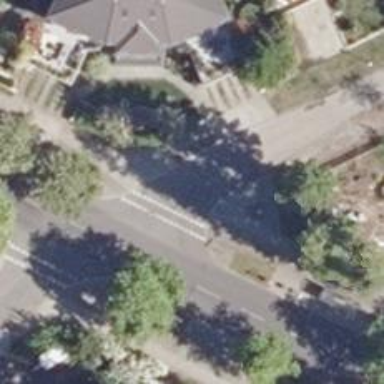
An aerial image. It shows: Road with "give way" sign.